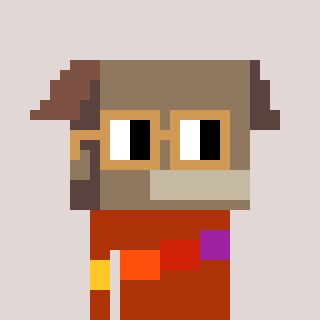
a pixel art character with square brown glasses, a box-shaped head and a hotbrown-colored body on a warm background